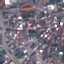
Land use / land cover: Residential